Question: I have a React application and I added tests with jest and enzyme. I make a unit test for a react component called '<Duration.jsx />'.
And the coverage shows me all components coverage inside '<Duration.jsx />' and files.scss. Is it normal?

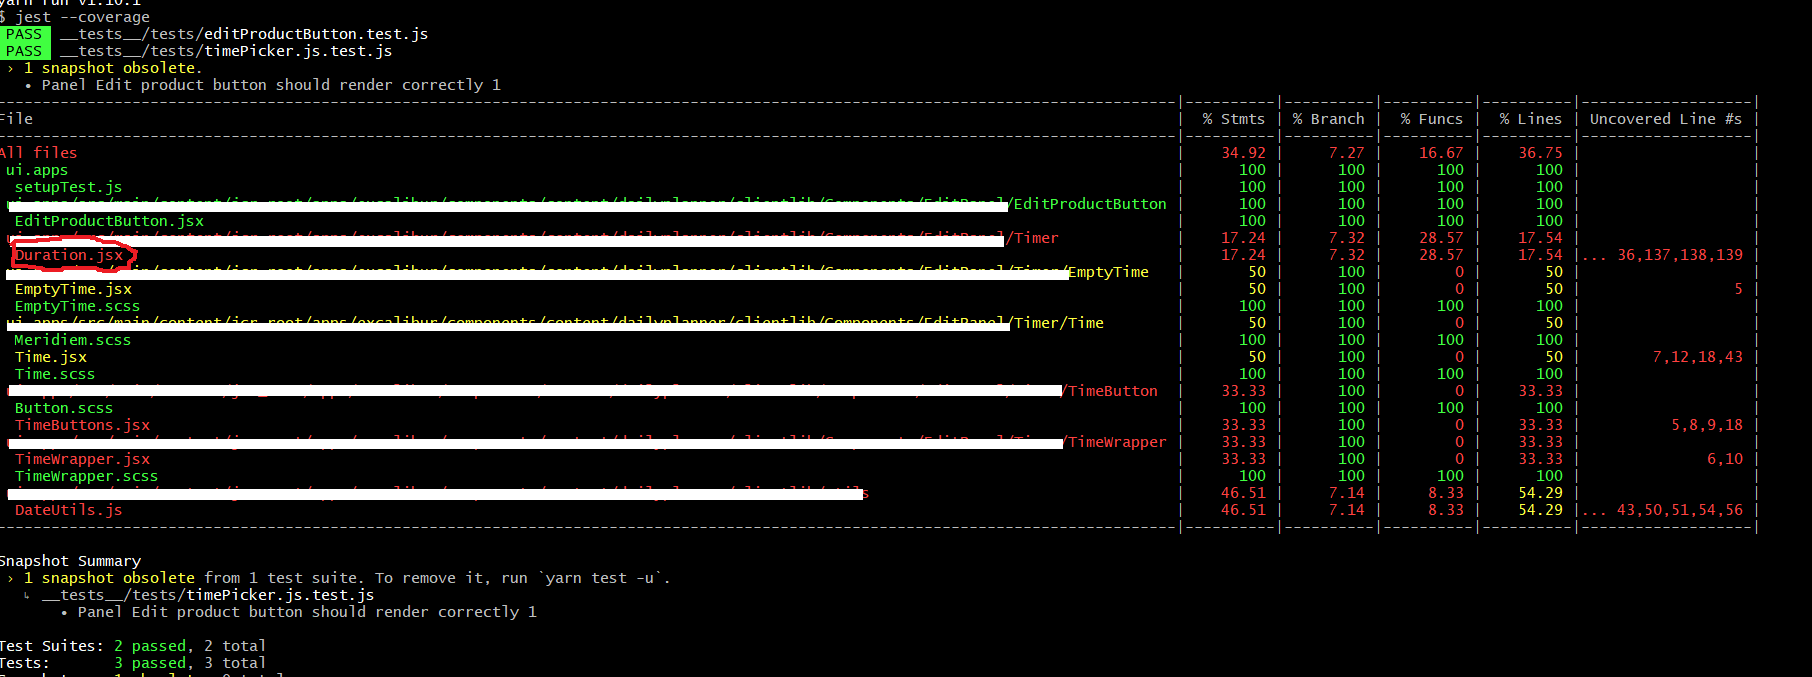
Answer: I think this depends on how you write your tests. IMHO, the coverage is a by-product of tests. For example, if you use 'enzyme' and 'shallow(<LayoutMessage />)', then you are not going to render the children of 'LayoutMessage'.
If you render normally using 'render(<LayoutMessage />)' then you will also render the children of 'LayoutMessage', increasing the lines that your tests execute.
Here's a sample picture for testing individual component.
<URL>